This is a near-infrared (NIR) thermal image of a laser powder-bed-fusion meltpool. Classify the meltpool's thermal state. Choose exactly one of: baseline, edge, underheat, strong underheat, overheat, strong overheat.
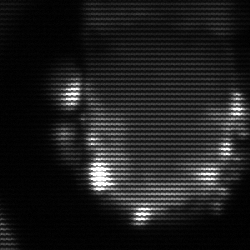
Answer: baseline